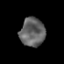
Tissue: prostate
Cell type: T cells
Senescence score: 0.2852
Nuclear area (px): 698
Mean DAPI intensity: 99.04